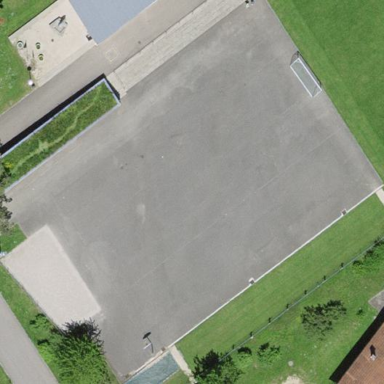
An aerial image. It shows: Multi-sport pitch with asphalt surface.